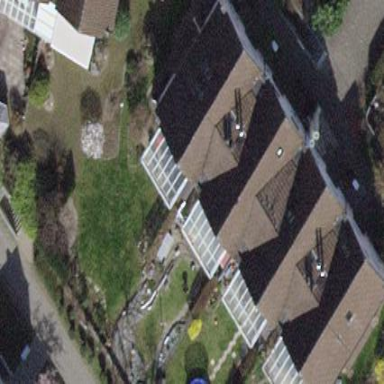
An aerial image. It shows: Terrace building.